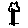
Label: tree